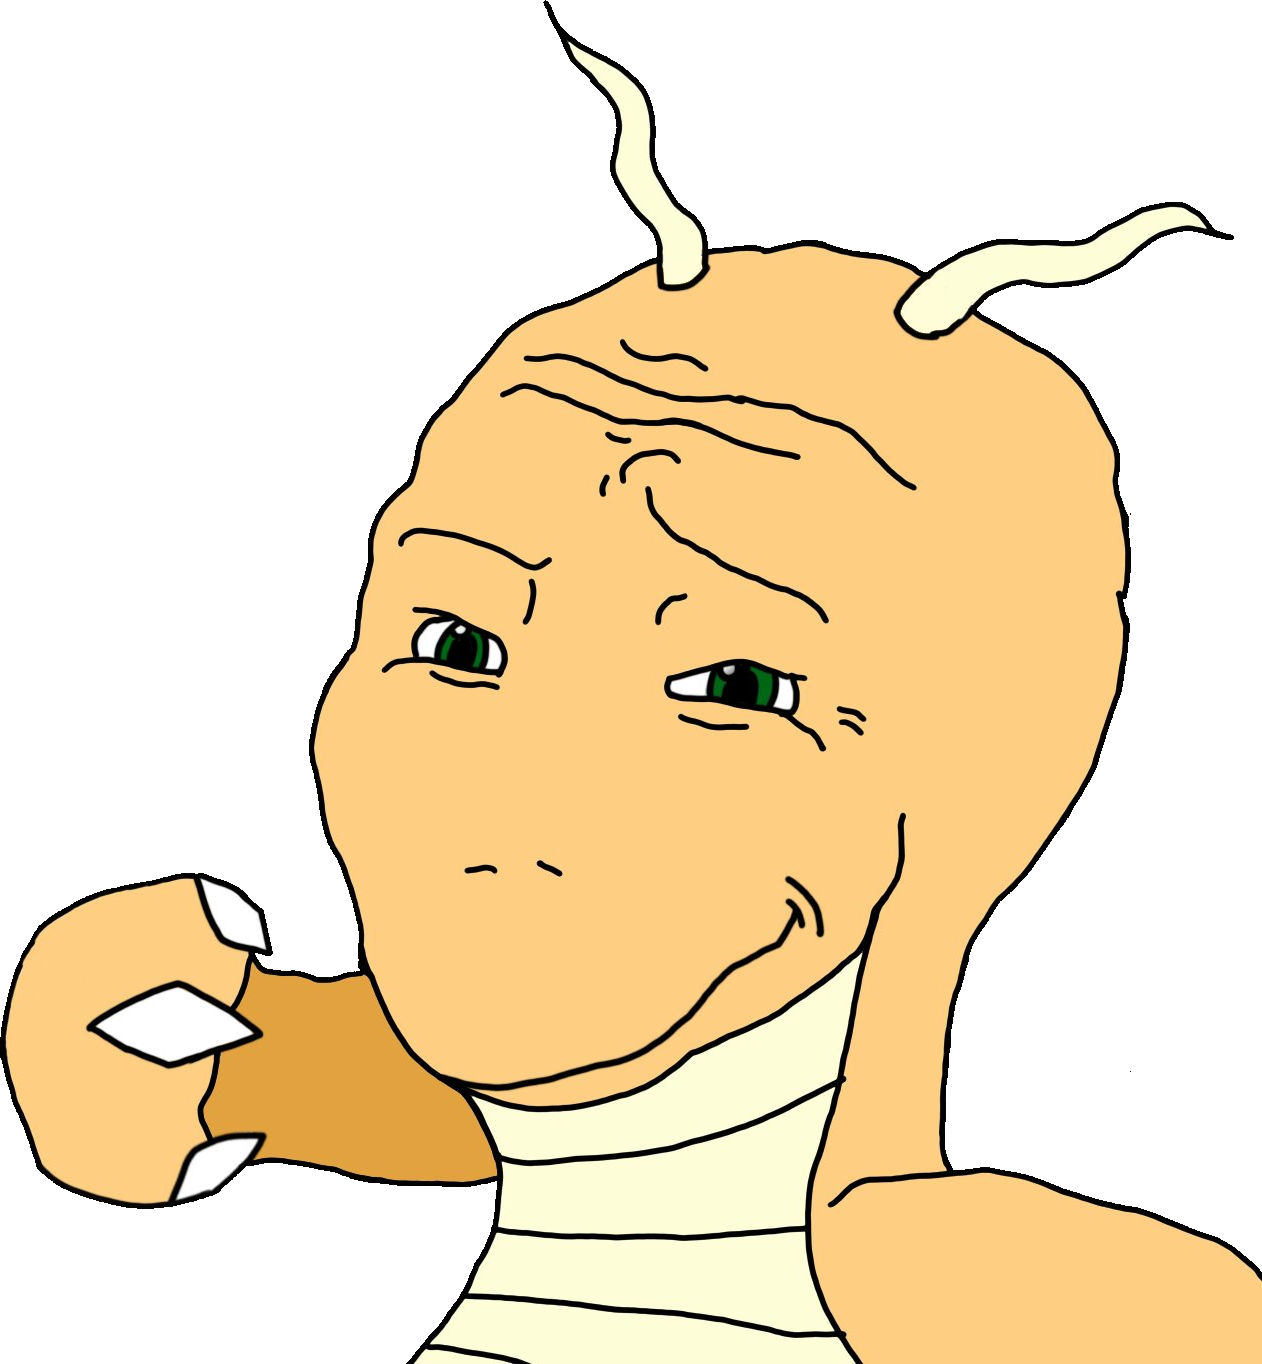
Label: 5_Animal